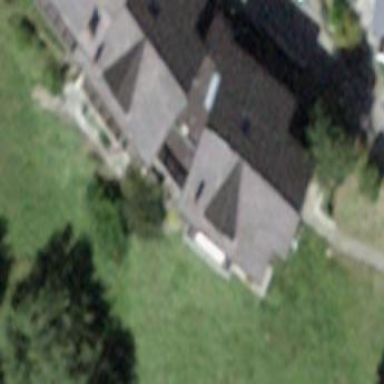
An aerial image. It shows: Simple and straightforward house.